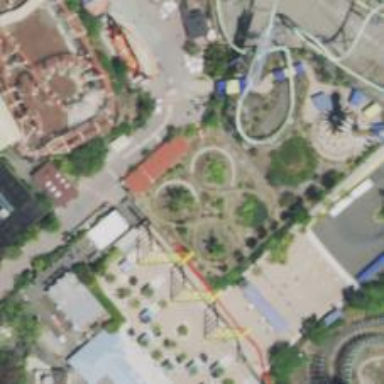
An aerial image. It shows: Thrilling roller coaster attraction.